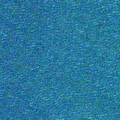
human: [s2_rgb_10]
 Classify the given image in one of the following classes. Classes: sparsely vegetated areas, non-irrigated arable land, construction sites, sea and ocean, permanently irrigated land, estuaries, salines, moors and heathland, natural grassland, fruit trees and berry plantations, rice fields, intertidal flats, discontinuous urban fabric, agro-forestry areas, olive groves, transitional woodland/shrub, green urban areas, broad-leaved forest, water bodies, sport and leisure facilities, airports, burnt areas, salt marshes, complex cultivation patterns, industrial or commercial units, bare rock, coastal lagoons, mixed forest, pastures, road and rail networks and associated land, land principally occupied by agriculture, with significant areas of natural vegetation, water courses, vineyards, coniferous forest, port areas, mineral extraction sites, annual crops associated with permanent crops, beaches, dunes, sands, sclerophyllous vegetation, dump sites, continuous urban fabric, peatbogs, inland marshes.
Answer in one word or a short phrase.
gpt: sea and ocean